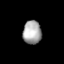
Tissue: lung
Cell type: Epithelial cells
Senescence score: 0.2429
Nuclear area (px): 429
Mean DAPI intensity: 166.711